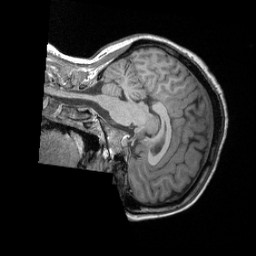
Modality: T1w
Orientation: sagittal
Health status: healthy
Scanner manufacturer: siemens
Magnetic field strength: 3 T
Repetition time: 2.3 s
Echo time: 0.00287 s